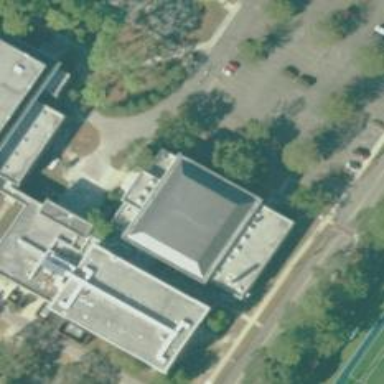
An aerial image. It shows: View of university building.